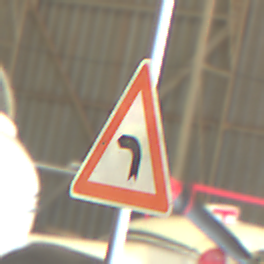
Verkehrszeichen: KurveLinks
Umgebung: Indoor, Urban
Tageszeit: Midday
Wetter: NotSpecified
Licht: Natural
Jahreszeit: NotSpecified
Kontrast: MediumContrast